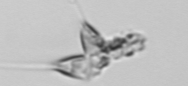
Label: Asterionellopsis_glacialis